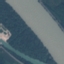
Label: River